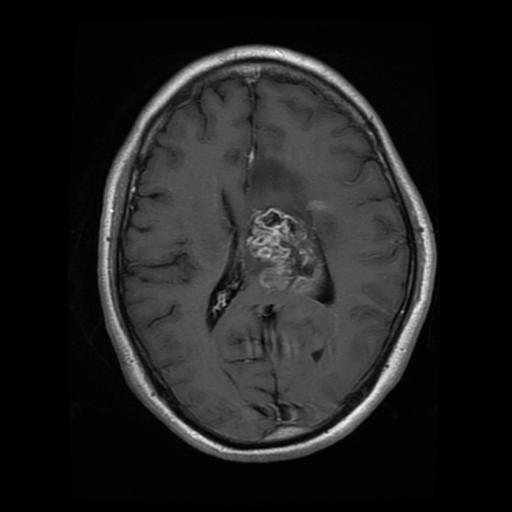
Label: glioma